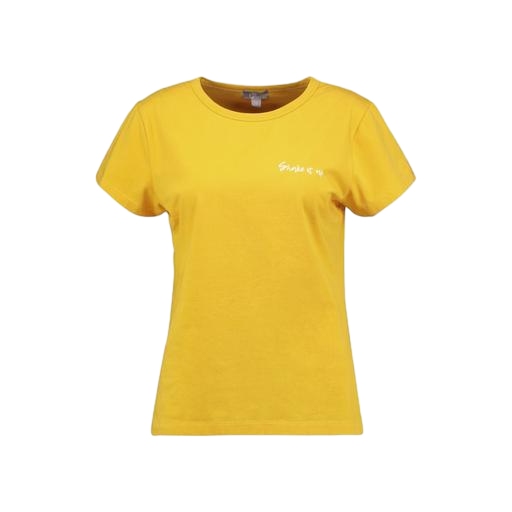
yellow iconic women's round neck t-shirt, grace t-shirt, yellow tee, white background